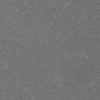
Atmospheric dust classification: dusty